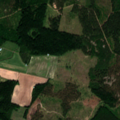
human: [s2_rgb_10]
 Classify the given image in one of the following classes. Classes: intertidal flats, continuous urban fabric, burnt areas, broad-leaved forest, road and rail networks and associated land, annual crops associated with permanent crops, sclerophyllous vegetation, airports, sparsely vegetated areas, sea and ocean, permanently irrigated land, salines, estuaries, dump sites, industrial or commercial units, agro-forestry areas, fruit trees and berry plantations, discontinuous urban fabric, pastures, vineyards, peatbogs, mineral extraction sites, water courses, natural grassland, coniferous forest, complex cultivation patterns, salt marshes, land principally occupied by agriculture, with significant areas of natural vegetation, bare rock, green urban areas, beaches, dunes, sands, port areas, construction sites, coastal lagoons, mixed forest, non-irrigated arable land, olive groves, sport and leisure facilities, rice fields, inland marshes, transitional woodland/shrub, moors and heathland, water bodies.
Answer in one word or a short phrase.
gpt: non-irrigated arable land, coniferous forest, mixed forest, transitional woodland/shrub